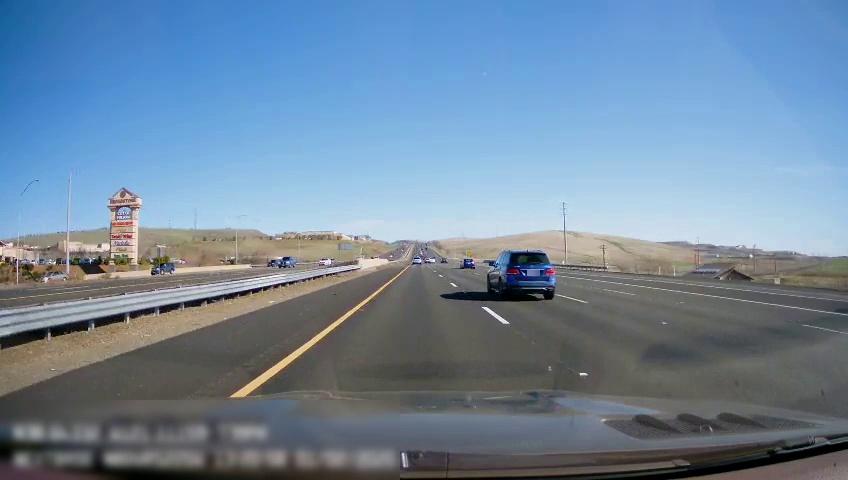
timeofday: Day
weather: Sunny
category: Drivable Space
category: Drivable Space
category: Vehicles | Car
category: Vehicles | SUV
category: Vehicles | SUV
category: Vehicles | Car
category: Vehicles | SUV
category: Vehicles | Car
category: Vehicles | SUV
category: Vehicles | Car
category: Vehicles | Car
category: Lanes | Current Lane
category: Lanes | Current Lane
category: Lanes | Alternate Lane
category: Lanes | Alternate Lane
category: Lanes | Alternate Lane
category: Lanes | Alternate Lane
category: Lanes | Opposite Lane
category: Lanes | Opposite Lane
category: Lanes | Opposite Lane